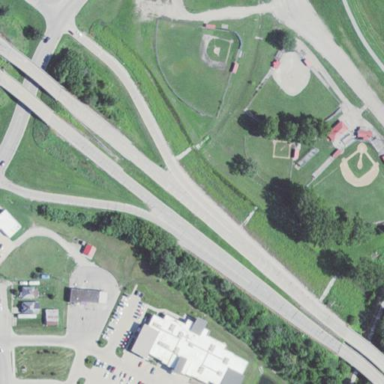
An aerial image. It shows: Sports centre specializing in baseball on leisure land.